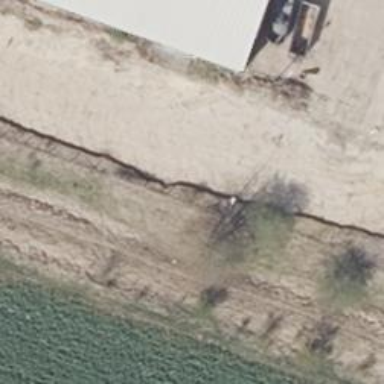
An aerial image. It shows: Abandoned railway.